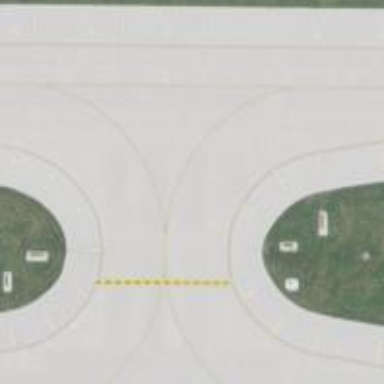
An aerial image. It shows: Image of taxiway at airport.